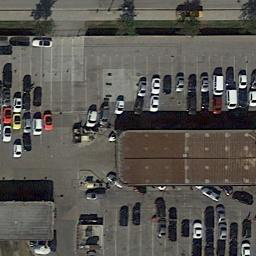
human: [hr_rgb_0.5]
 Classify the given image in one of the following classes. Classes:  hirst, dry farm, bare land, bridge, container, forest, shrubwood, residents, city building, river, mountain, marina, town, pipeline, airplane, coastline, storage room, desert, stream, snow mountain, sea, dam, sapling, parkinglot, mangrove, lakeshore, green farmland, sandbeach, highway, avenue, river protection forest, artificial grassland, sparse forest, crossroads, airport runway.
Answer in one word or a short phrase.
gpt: parkinglot